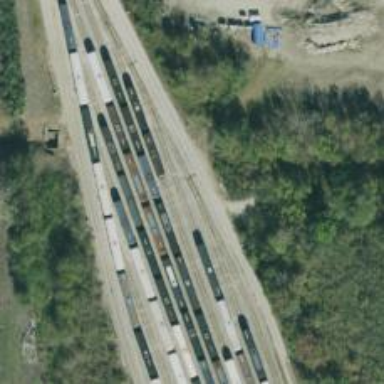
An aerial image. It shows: Railway yard used for servicing trains.